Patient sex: M
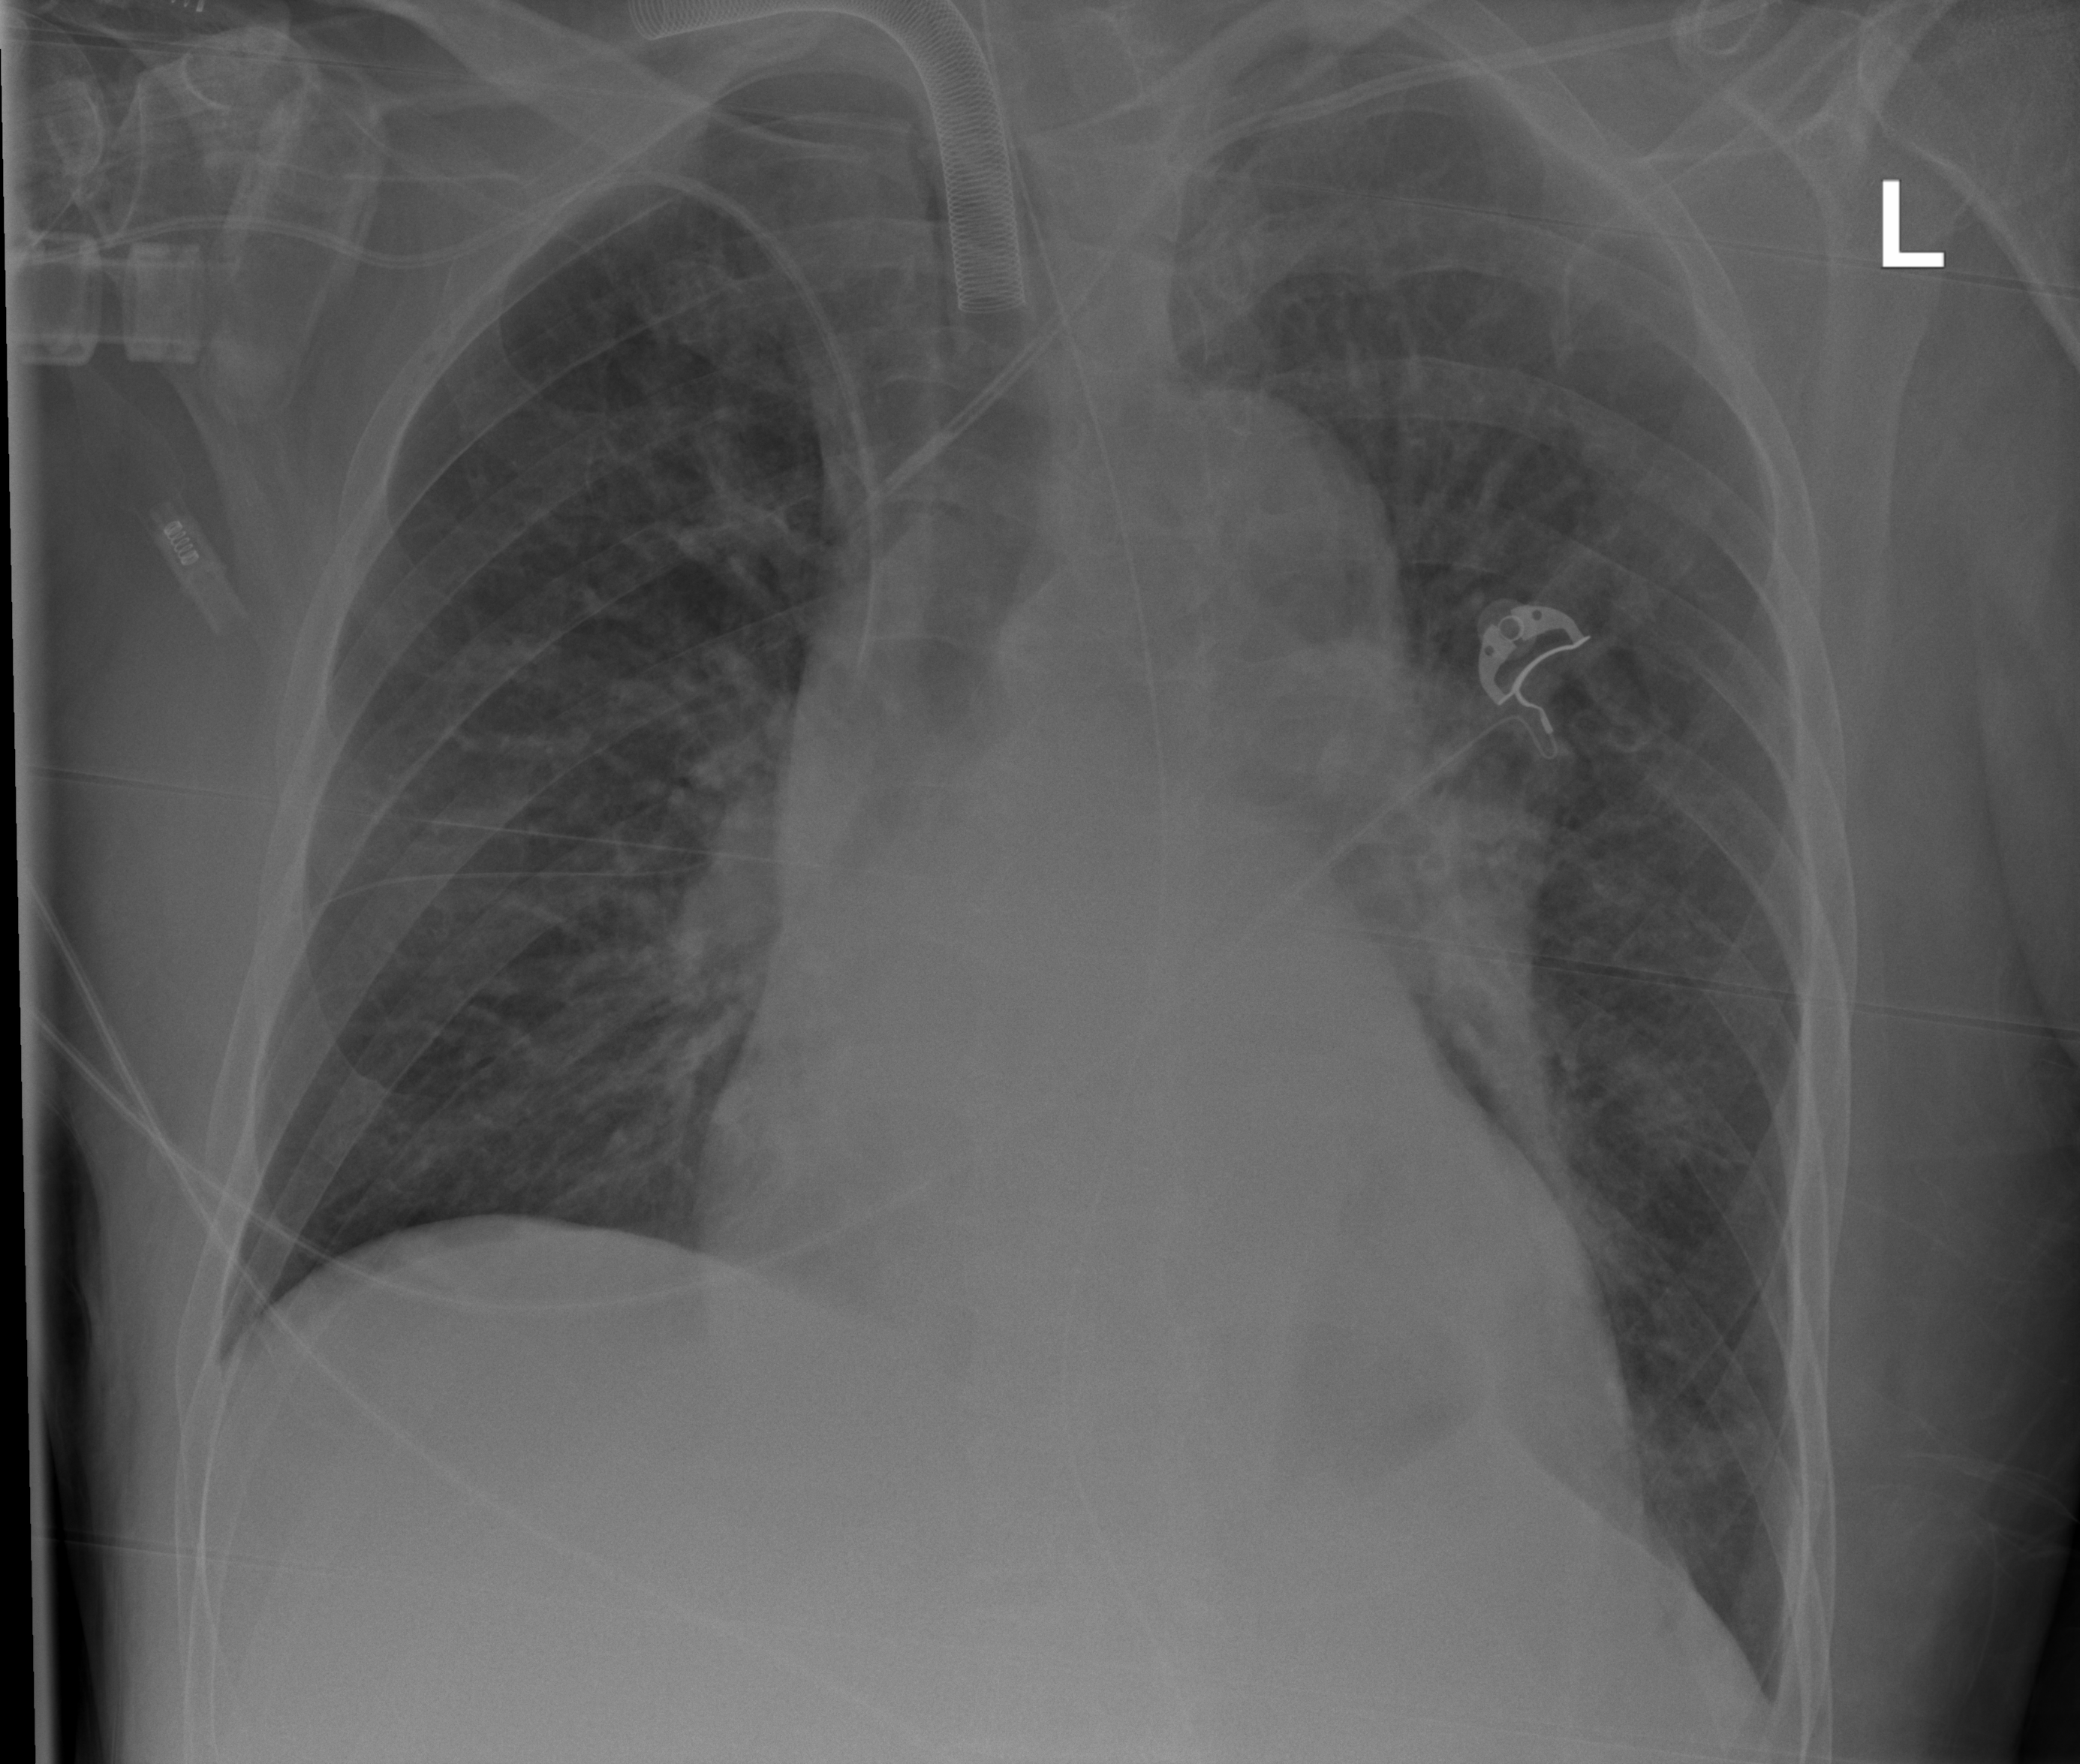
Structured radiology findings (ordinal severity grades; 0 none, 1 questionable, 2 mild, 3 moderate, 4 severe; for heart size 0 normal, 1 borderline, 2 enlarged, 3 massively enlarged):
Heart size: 2
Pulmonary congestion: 2
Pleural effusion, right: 0
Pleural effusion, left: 0
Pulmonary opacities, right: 2
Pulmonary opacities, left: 2
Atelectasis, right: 0
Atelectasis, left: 0